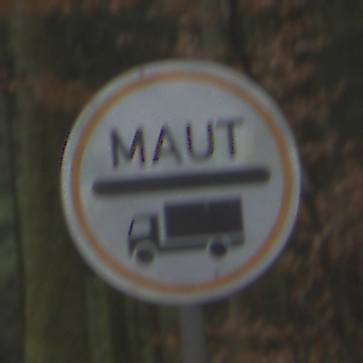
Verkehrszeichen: Mautpflicht
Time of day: Midday
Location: Outdoor (Nature)
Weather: Overcast
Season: NotSpecified
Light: Natural